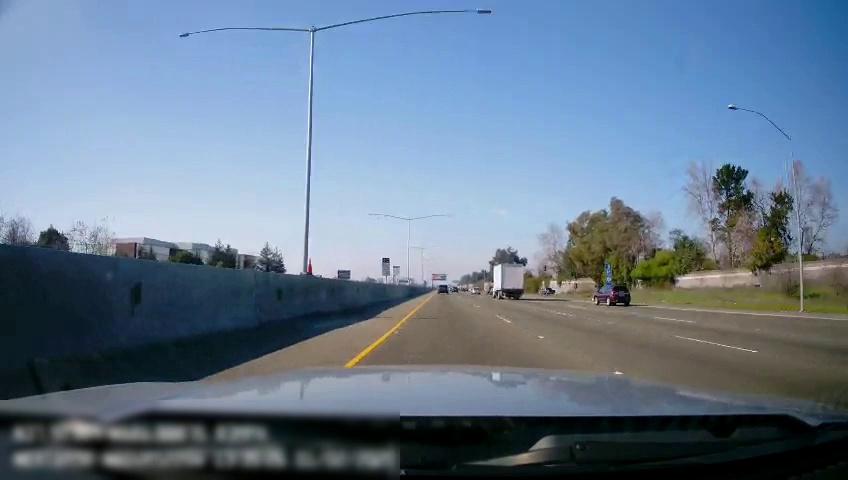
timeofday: Day
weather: Sunny
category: Drivable Space
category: Vehicles | SUV
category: Vehicles | Truck
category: Vehicles | Truck
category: Vehicles | SUV
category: Lanes | Current Lane
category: Lanes | Current Lane
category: Lanes | Alternate Lane
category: Lanes | Alternate Lane
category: Lanes | Alternate Lane
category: Traffic | Signs
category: Traffic | Signs